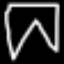
Label: pants